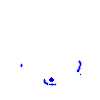
Particle: pion